Question: I have an Epplus Excel Worksheet that looks like this.

I want to group by the Group column (in column A), and then select the max and the min. Something in my 'group by' clause isn't quite right and I'm getting an error: 'Cannot apply indexing with [] to ExcelRangeBase'.
'''
var maxMinGrouped = from cells in _dataSheet.Cells["A:H"]
group cells by cells["A:A"].Value into g //pull "Group" column into group
select new
{
Group = cells["A:A"].Value,
MaxDailyIndex = g.Max(c => c.Value),
MinDailyIndex = g.Min(c => c.Value)
};
'''
The SQL I'm trying to achieve.
'''
SELECT Group
,MAX(Col_E) AS MaxDailyIndex
,MIN(Col_E) AS MinDailyIndex
FROM Worksheet
GROUP BY Group
'''
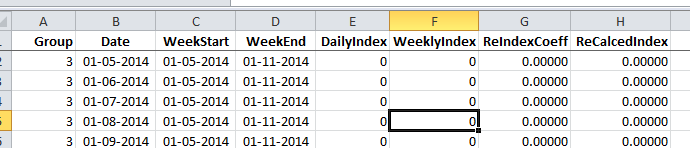
Answer: Remember that the cells collection is a 2x2 matrix so you will need to group cells into rows before you can group into groups of row. I am way rusty on the query notation of linq but here is how to do it using the dot notation:
'''
[TestMethod]
public void Grouped_Row_Test()
{
//http://stackoverflow.com/questions/30466257/selecting-grouped-max-and-min-in-a-epplus-worksheet-with-linq
var existingFile = new FileInfo(@"c: emp\Grouped.xlsx");
using (var pck = new ExcelPackage(existingFile))
{
var _dataSheet = pck.Workbook.Worksheets.First();
//Group cells by row
var rowcellgroups = _dataSheet
.Cells["A:H"]
.GroupBy(c => c.Start.Row);
//Now group rows the column A; Skip the first row since it has the header
var groups = rowcellgroups
.Skip(1)
.GroupBy(rcg => rcg.First().Value);
//Reproject the groups for the min/max values; Column E = 5
var maxMinGrouped = groups
.Select(g => new
{
Group = g.Key,
MaxDailyIndex = g.Select(o => o.First(rc => rc.Start.Column == 5)).Max(rc => rc.Value),
MinDailyIndex = g.Select(o => o.First(rc => rc.Start.Column == 5)).Min(rc => rc.Value)
});
maxMinGrouped
.ToList()
.ForEach(mmg => Console.WriteLine("{{Group: "{0}", Min={1}, Max={2}}}", mmg.Group, mmg.MinDailyIndex, mmg.MaxDailyIndex));
}
}
'''
Which gives this in the console after I threw in some random data to your excel table:
'''
{Group: "3", Min=0, Max=88}
{Group: "4", Min=6, Max=99}
'''